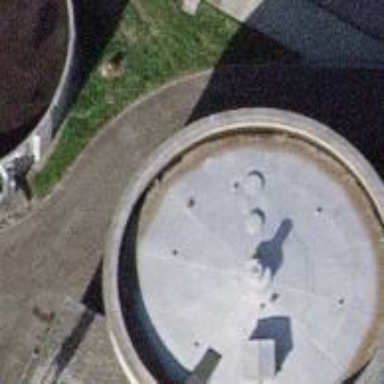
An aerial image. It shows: Body of wastewater.